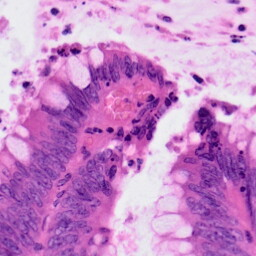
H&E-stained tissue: Colon